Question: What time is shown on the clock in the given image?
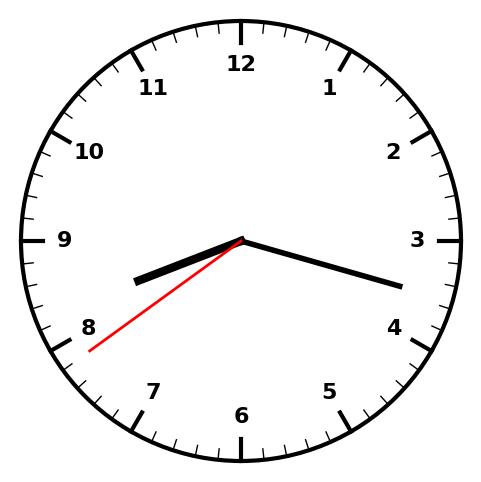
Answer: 08:17:39